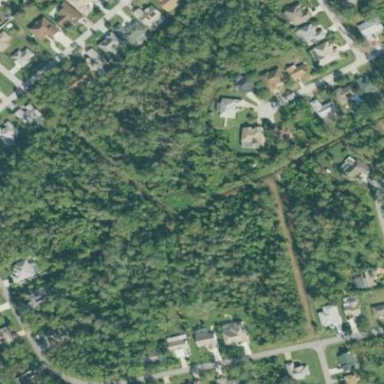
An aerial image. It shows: Mixed leaf woodland.